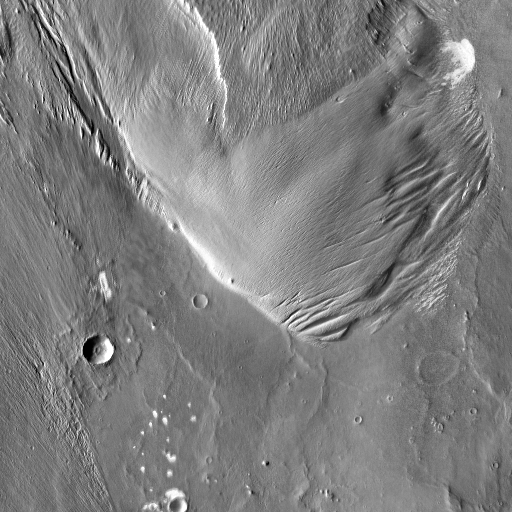
Crater classes present: Background, Other, Layered, Buried